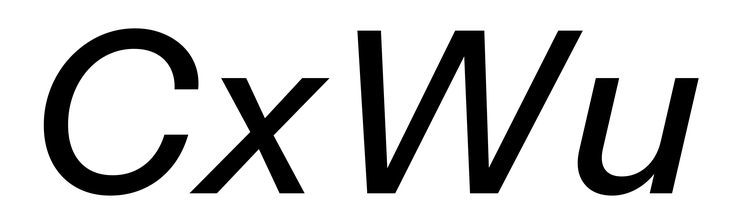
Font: InstrumentSans-Italic_Medium_Italic